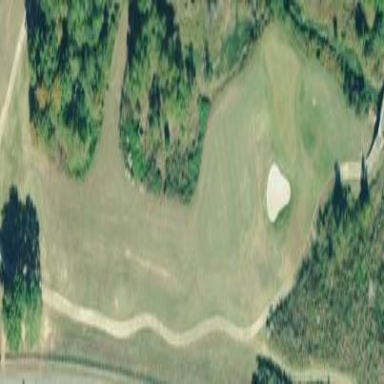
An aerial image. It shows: Area with grass used as rough in golf course.